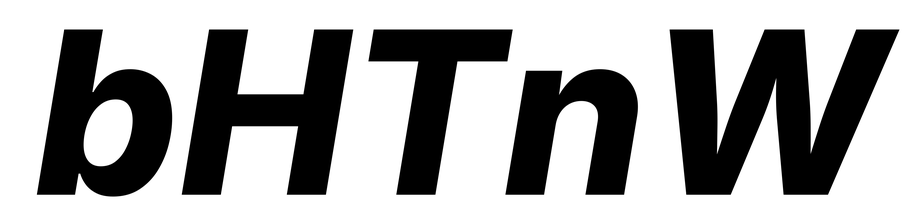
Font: Inter-Italic_ExtraBold_Italic